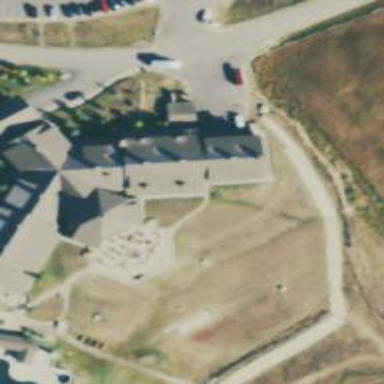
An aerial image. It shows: Hotel building that serves as motel for tourists.